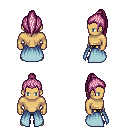
a pixel art fantasy rpg character, male body template, human, tanned skin, overskirt, gold greaves, pink long topknot hairstyle, maroon shoes, four views (front, back, left, right), 2x2 character sprite sheet, small pixel art, hard edges, no anti-aliasing